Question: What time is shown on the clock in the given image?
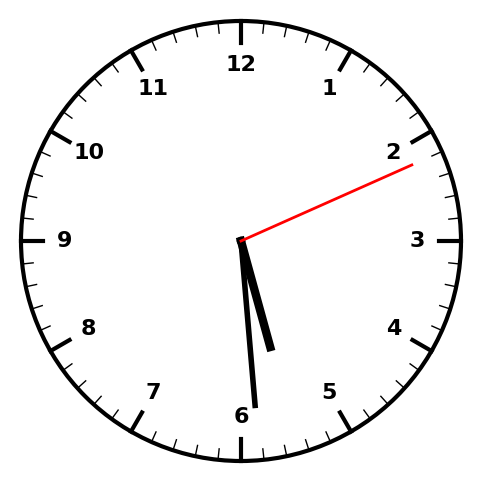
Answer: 05:29:11